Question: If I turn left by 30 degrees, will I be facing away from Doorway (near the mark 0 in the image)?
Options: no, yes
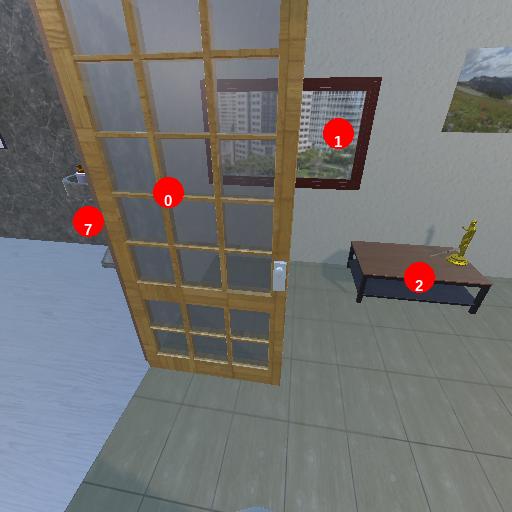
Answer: no